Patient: sex M, age 45
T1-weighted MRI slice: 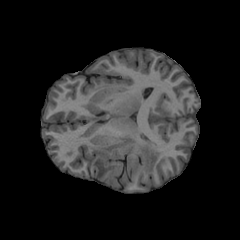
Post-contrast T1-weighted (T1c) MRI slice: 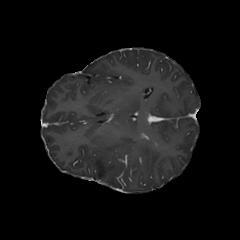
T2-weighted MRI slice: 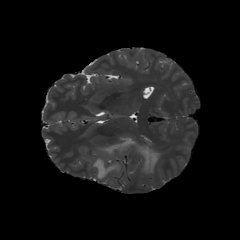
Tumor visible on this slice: yes
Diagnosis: Astrocytoma, IDH-wildtype
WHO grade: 2